Interaction volume radius: 5 \u00c5
Interaction volume height: 10 \u00c5
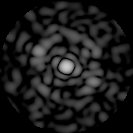
Disorder parameter: 0.8609